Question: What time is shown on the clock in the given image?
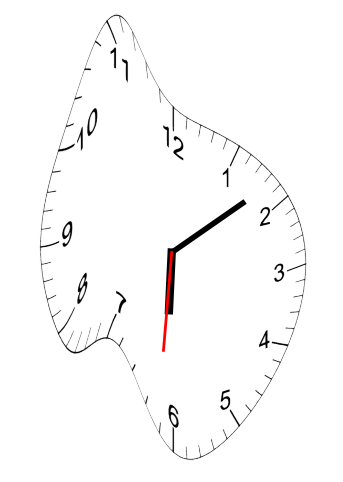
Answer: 06:08:31